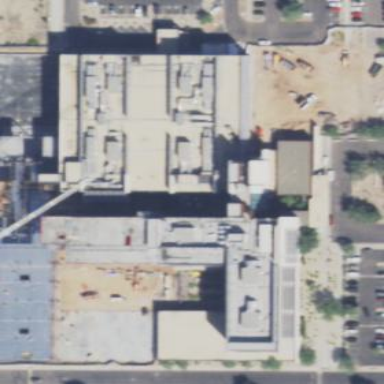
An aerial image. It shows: Hospital building.